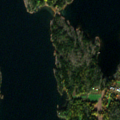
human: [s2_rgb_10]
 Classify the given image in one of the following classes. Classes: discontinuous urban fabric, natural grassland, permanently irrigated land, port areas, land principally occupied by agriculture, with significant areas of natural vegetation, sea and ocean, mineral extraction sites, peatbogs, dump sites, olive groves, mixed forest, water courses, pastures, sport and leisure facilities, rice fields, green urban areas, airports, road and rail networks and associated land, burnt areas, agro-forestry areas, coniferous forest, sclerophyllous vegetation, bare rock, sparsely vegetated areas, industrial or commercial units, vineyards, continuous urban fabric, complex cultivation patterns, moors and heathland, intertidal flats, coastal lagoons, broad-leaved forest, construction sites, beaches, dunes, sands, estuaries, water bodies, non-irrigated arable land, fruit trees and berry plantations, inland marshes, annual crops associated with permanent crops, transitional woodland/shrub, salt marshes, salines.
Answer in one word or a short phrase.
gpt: mixed forest, transitional woodland/shrub, bare rock, sea and ocean